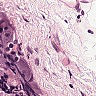
Metastatic tissue present: no